Question: I've got this problem that I can't solve. Partly because I can't explain it with the right terms. I'm new to this so sorry for this clumsy question.
Below you can see an overview of my goal.
I'm using Magento CE 1.9.
In my fresh magento i have a category called .
in that category i have 2 test Products Created from Admin panel.
When i goto that category i found it is missing Layered Navigation Bar.
Its showing like this.

How i can make it as working.
Any Ideas ?
Thanks...
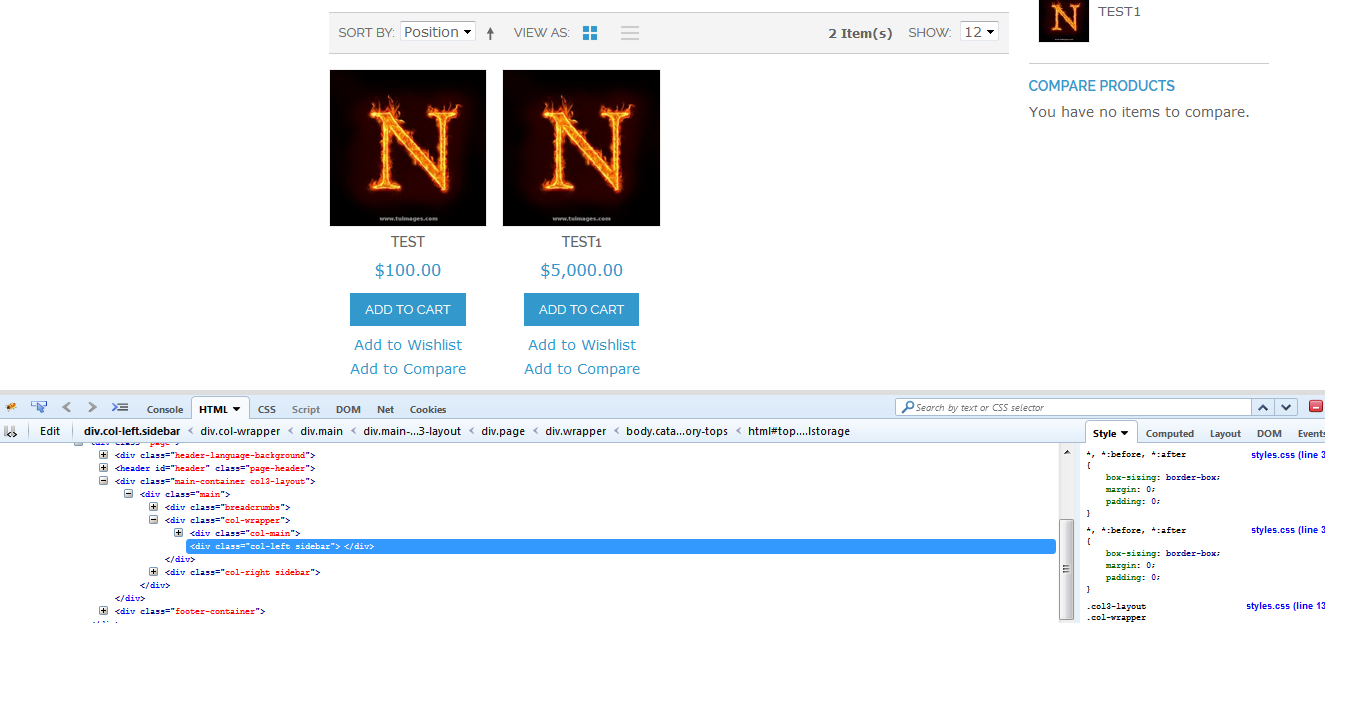
Answer: You need to set 'is anchor' option to 'yes' in admin side. Then only the 'layered navigation' will be available for the category page.